Interaction volume radius: 5 \u00c5
Interaction volume height: 10 \u00c5
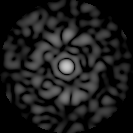
Disorder parameter: 0.8503